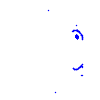
Particle: pion